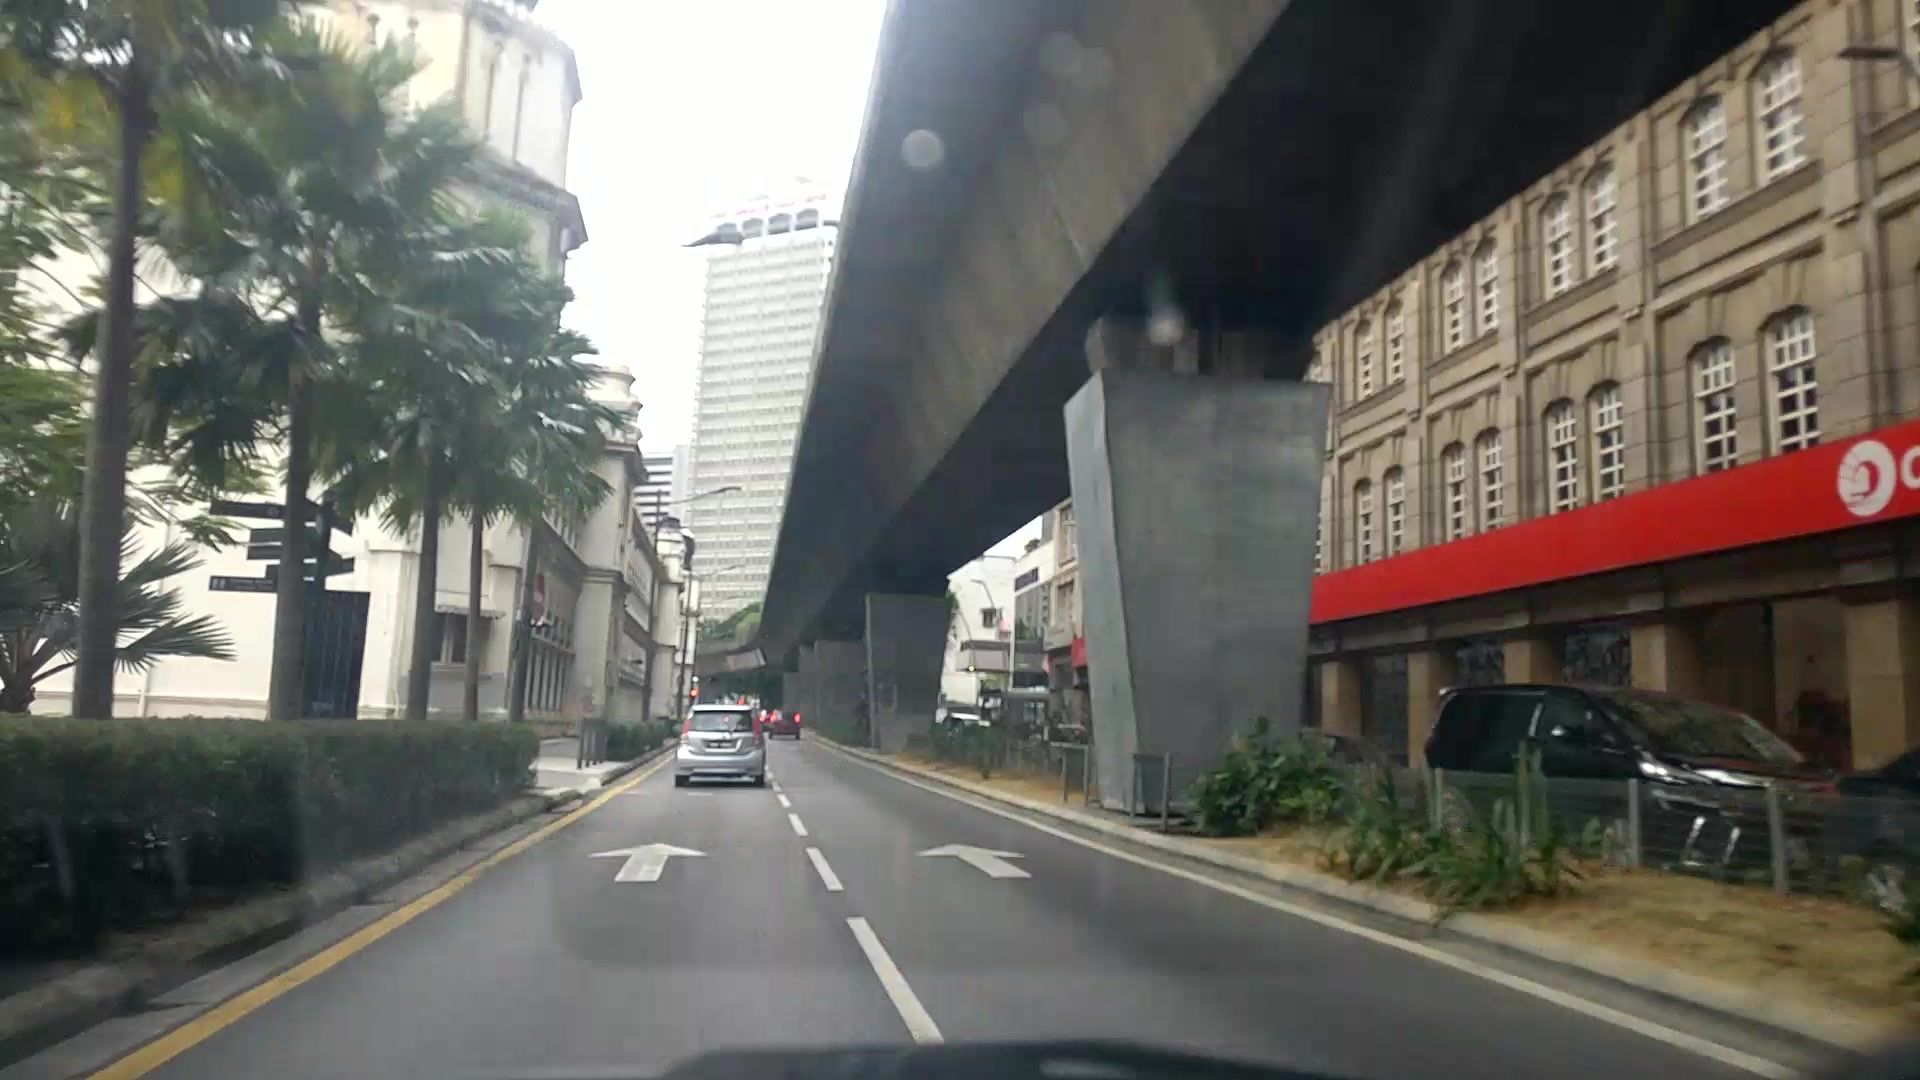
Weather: clear
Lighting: day
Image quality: good
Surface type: driving surface
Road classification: corridor, steps
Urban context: urban centre
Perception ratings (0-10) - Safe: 5.33, Lively: 8.8, Beautiful: 6, Boring: 2.48, Depressing: 4.9, Wealthy: 7.57